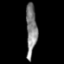
Tissue: lung
Cell type: Epithelial cells
Senescence score: 0.1523
Nuclear area (px): 551
Mean DAPI intensity: 130.049